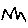
Label: zigzag